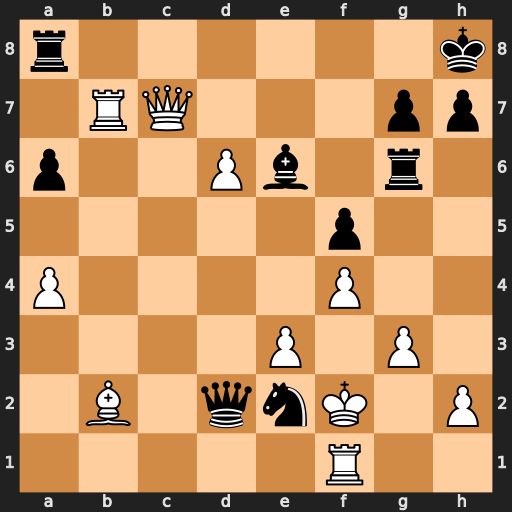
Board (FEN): r6k/1RQ3pp/p2Pb1r1/5p2/P4P2/4P1P1/1B1qnK1P/5R2
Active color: w
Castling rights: -
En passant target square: -
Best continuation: Bxg7+ Kg8 Rb2 Qd3 Be5